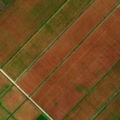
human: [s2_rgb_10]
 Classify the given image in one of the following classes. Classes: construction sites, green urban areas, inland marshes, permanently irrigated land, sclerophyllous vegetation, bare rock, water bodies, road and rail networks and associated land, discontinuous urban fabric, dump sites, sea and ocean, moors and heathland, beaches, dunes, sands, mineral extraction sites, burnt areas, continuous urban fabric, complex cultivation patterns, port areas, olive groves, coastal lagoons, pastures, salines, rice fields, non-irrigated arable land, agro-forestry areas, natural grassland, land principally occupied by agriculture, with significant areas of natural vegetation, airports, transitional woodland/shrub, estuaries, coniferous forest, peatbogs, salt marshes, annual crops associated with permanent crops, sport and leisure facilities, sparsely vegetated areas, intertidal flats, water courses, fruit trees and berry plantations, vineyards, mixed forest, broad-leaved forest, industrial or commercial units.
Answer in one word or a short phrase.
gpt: non-irrigated arable land